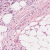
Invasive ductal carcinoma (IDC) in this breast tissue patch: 1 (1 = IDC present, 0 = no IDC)